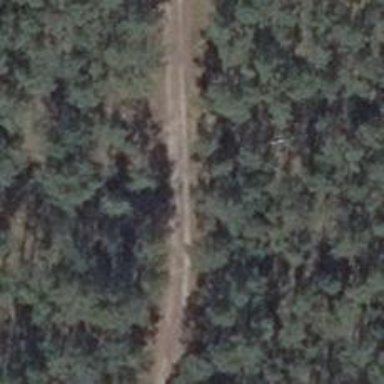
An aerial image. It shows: Sandy track road with grade5 tracktype.